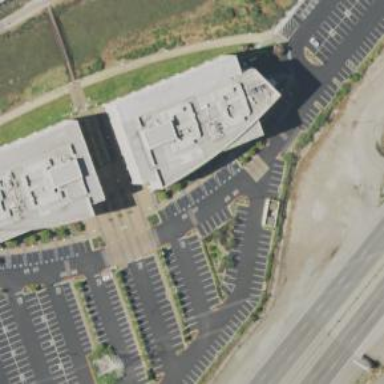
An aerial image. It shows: Office building.